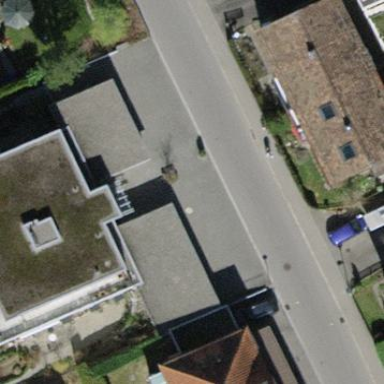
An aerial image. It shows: View of roof of building.